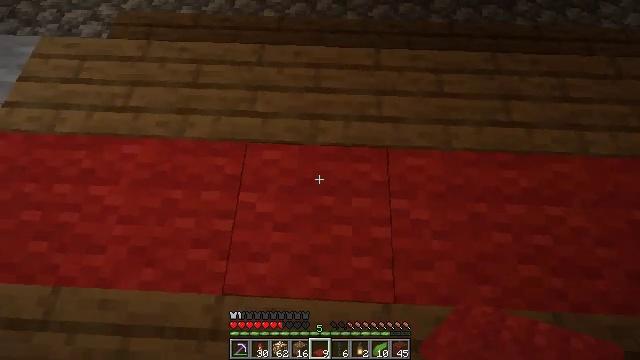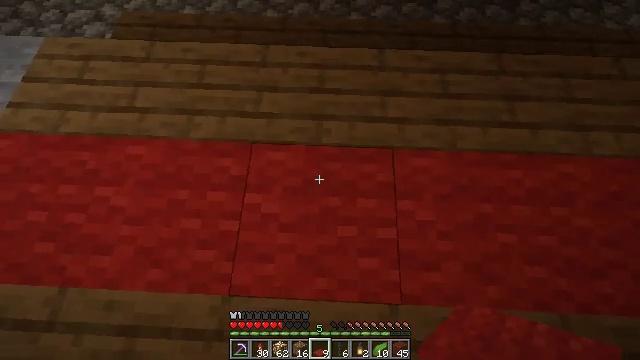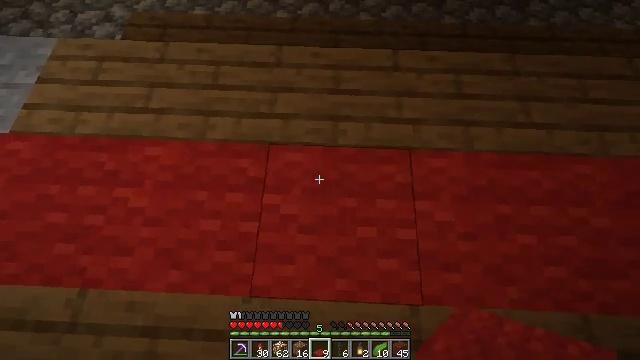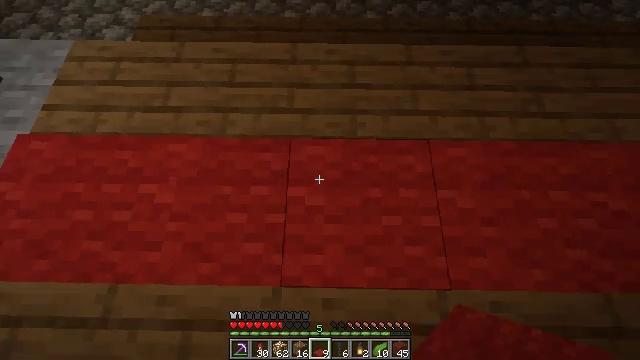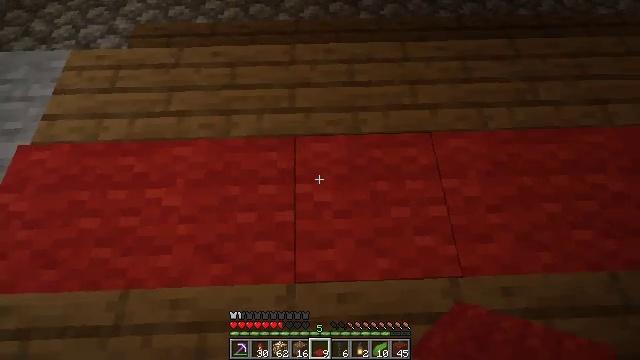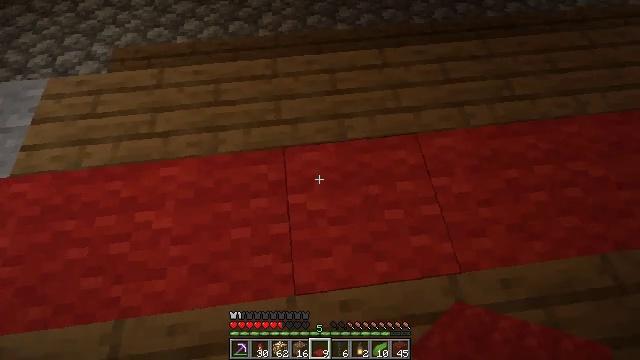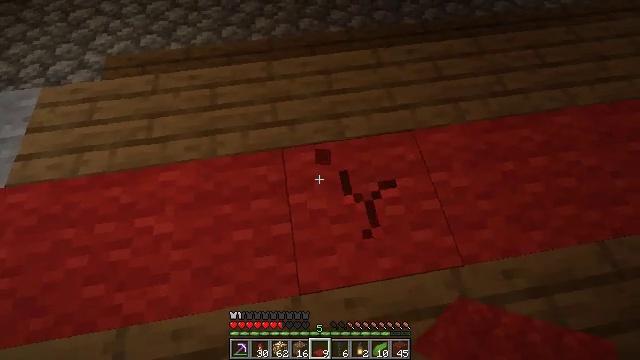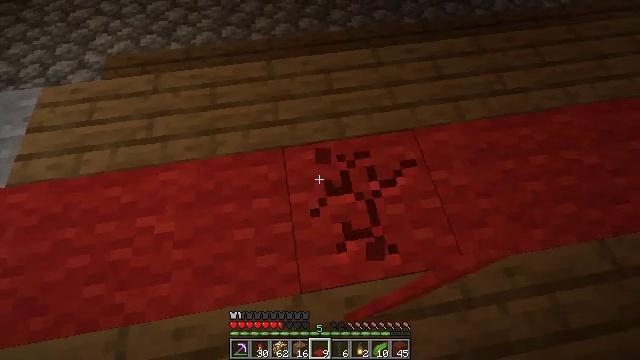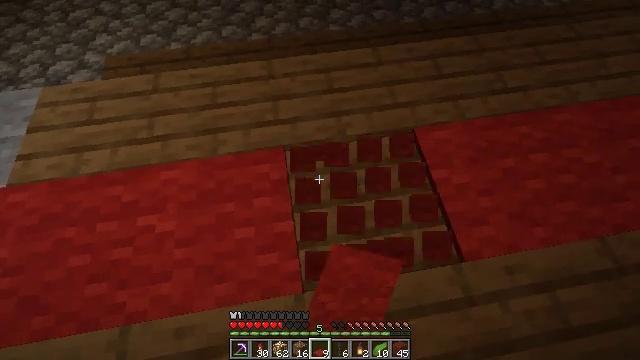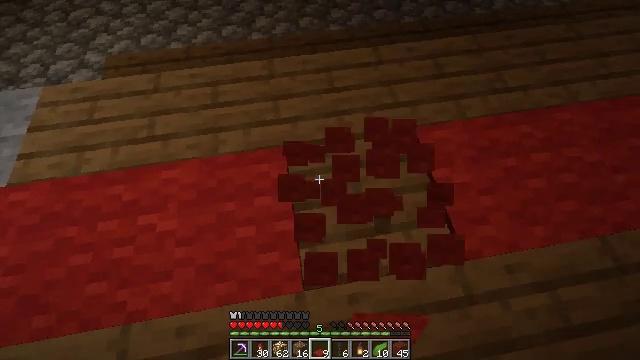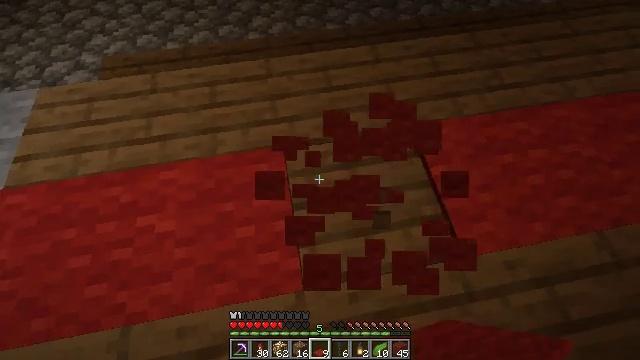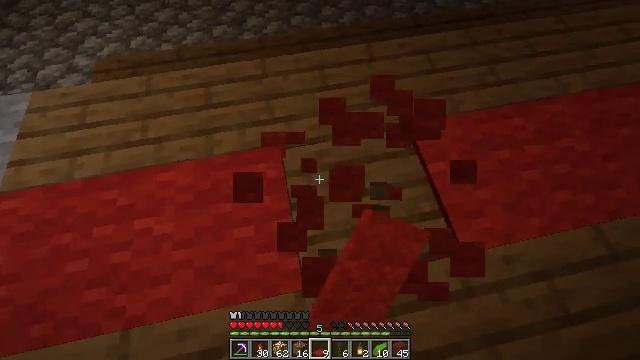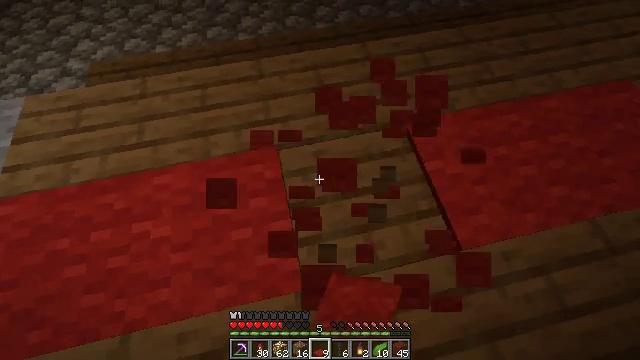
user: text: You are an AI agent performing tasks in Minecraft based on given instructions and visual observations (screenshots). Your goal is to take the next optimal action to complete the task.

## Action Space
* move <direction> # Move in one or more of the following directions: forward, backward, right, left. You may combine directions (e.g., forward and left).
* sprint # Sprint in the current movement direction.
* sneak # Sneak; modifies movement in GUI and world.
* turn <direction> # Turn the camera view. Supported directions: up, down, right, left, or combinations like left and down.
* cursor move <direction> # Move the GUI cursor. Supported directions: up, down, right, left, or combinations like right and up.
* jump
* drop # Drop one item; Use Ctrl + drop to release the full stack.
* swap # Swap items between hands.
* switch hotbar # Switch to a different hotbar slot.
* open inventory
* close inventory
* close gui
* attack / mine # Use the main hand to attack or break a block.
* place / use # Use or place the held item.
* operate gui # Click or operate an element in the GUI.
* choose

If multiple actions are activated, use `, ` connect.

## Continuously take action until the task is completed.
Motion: motion action
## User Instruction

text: Mine the red carpet.
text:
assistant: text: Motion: move left
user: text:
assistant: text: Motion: move back and move left
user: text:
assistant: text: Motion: turn right
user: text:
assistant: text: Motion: turn right
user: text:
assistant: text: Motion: turn right and up
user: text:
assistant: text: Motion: turn right, attack / mine
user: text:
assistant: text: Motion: attack / mine
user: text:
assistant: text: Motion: attack / mine
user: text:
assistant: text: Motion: attack / mine
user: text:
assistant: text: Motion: attack / mine
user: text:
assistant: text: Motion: turn right, attack / mine
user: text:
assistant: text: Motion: turn right, attack / mine
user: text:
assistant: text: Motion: attack / mine